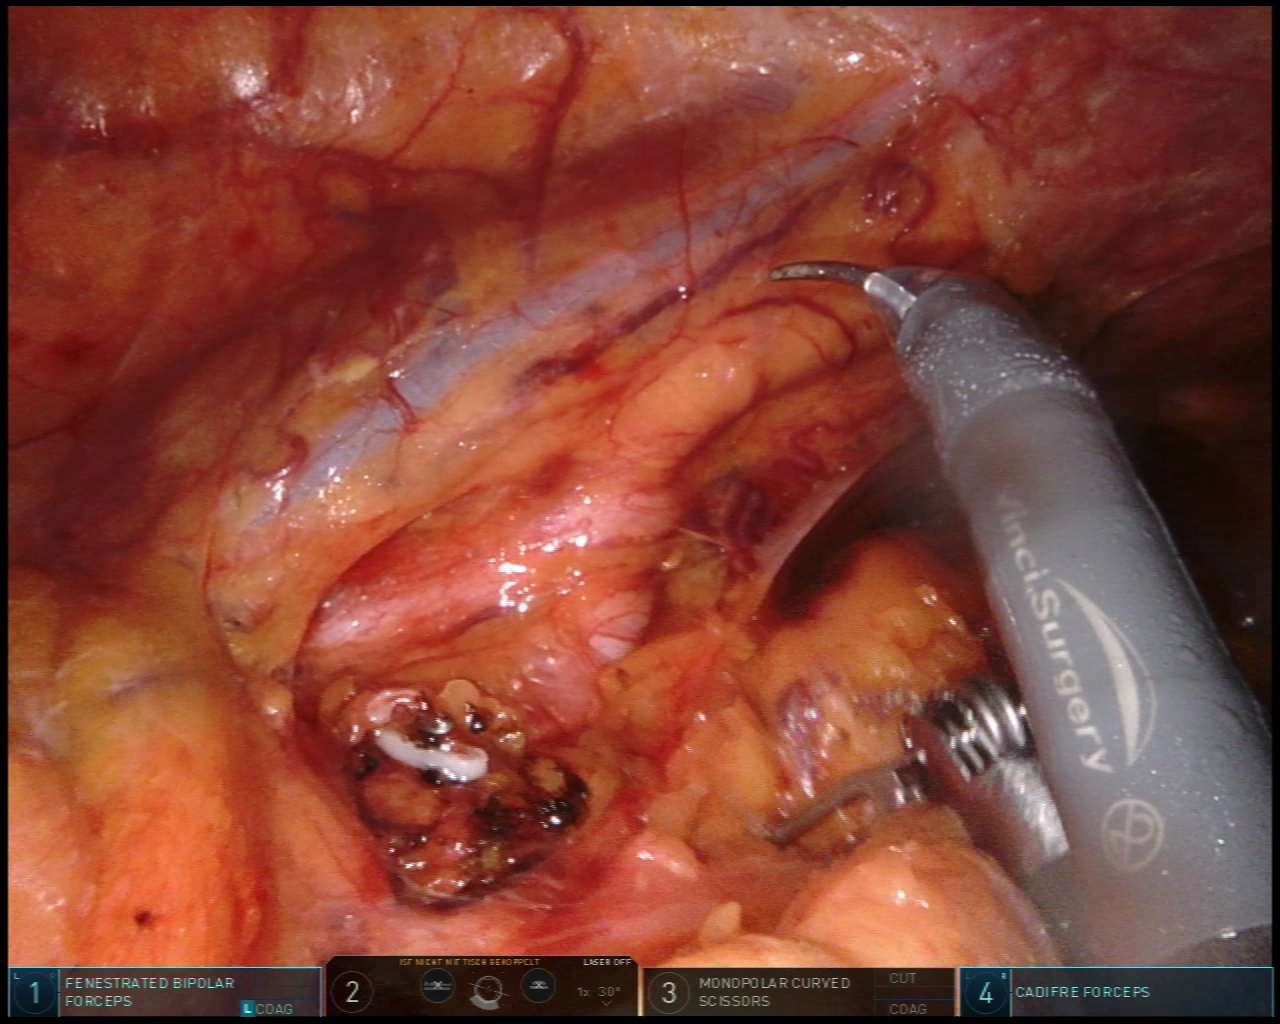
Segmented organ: ureter
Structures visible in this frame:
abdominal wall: yes
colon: no
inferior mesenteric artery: no
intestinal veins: no
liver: no
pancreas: no
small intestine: no
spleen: no
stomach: no
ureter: yes
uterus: no
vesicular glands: no